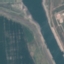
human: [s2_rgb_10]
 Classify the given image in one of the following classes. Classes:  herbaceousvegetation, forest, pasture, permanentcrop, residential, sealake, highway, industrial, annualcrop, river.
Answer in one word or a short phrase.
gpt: River